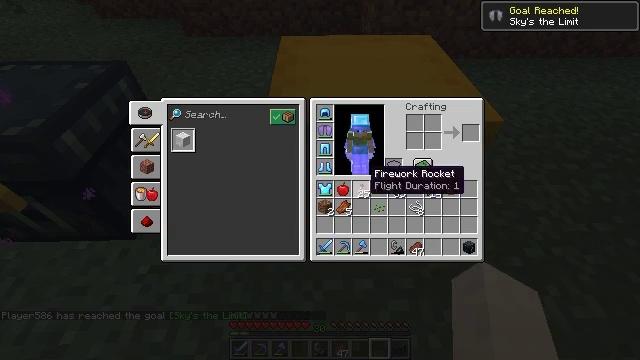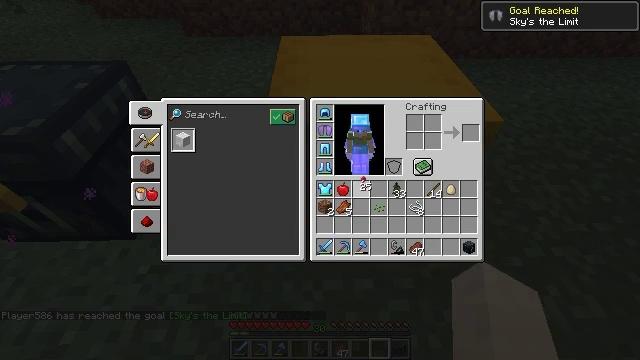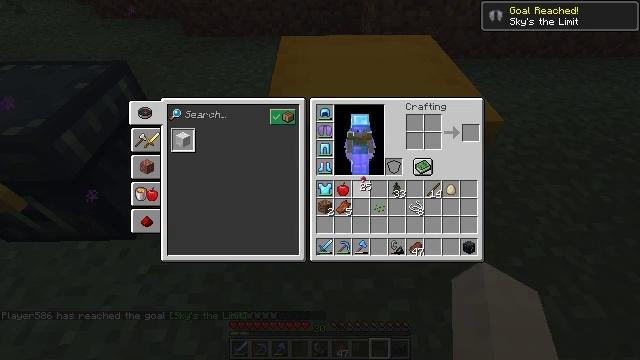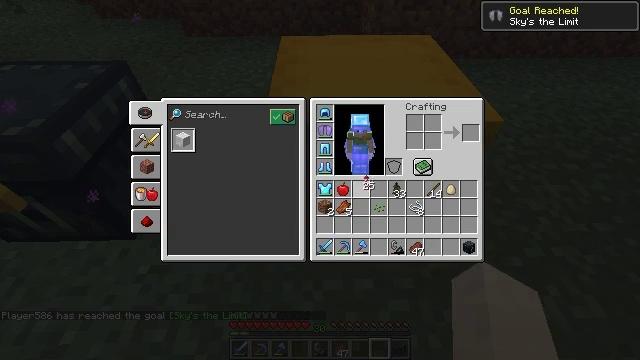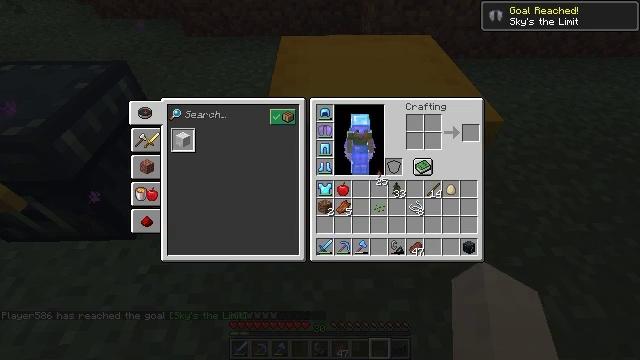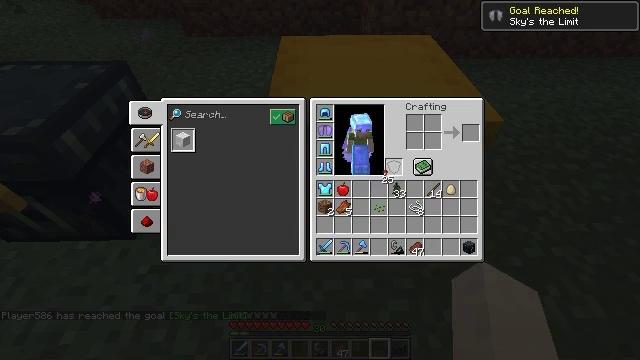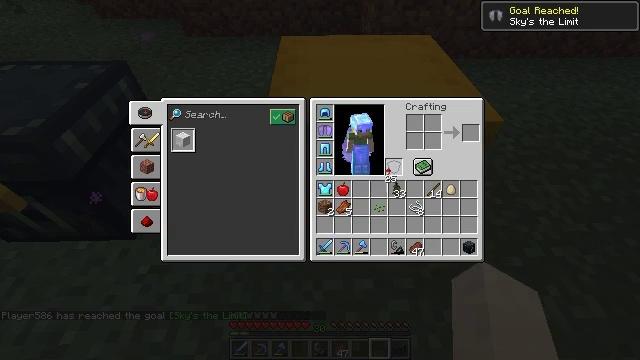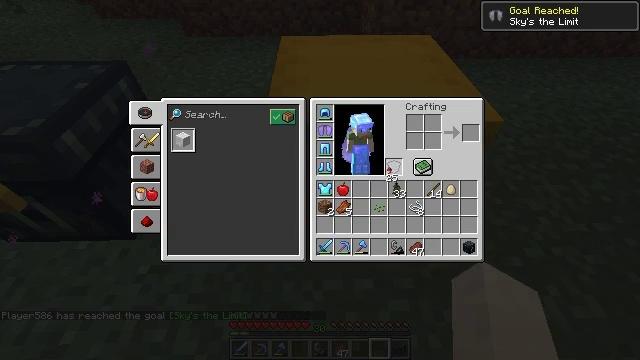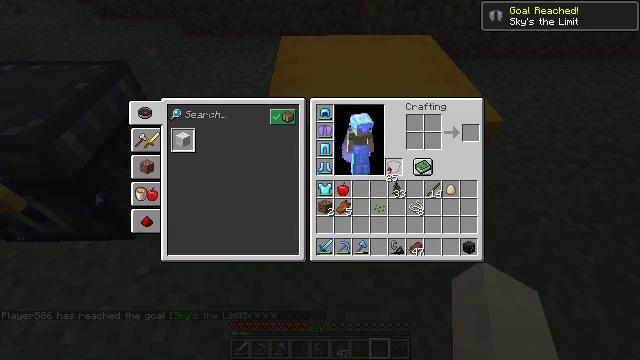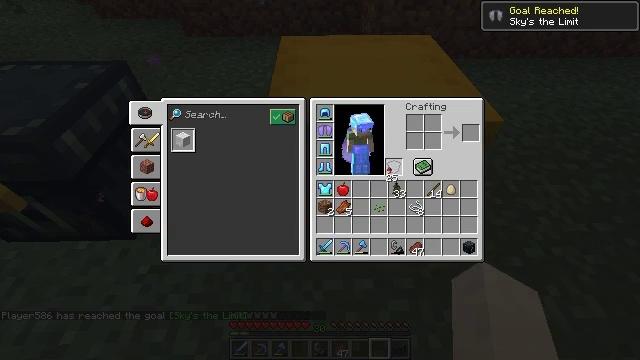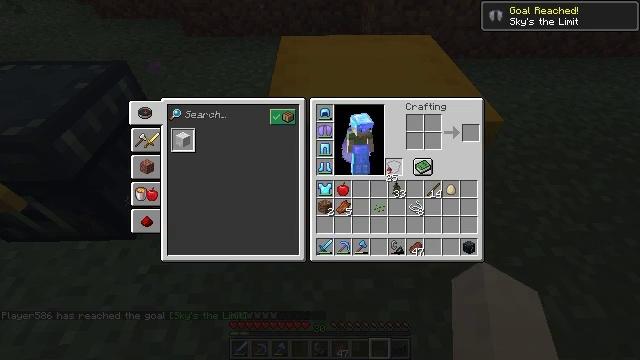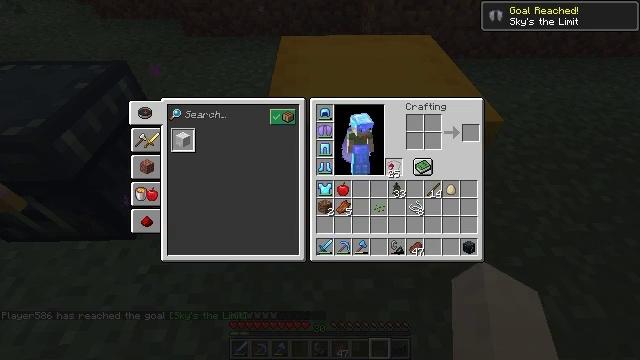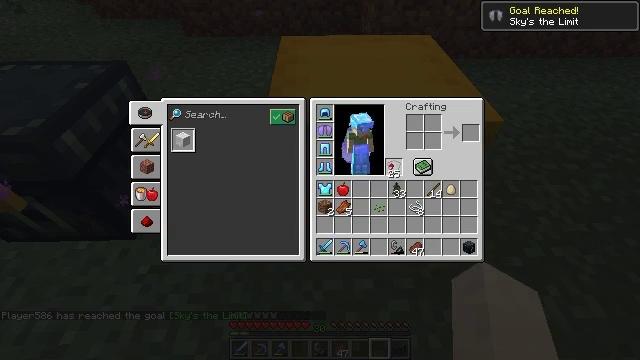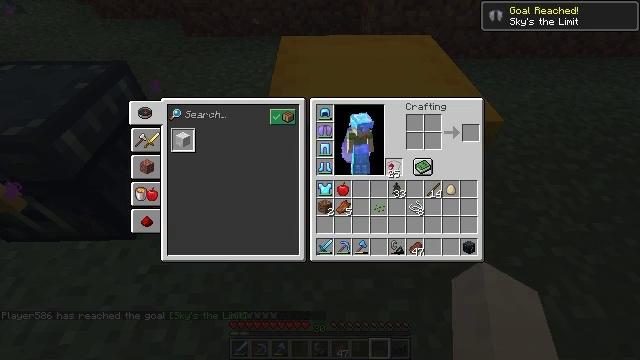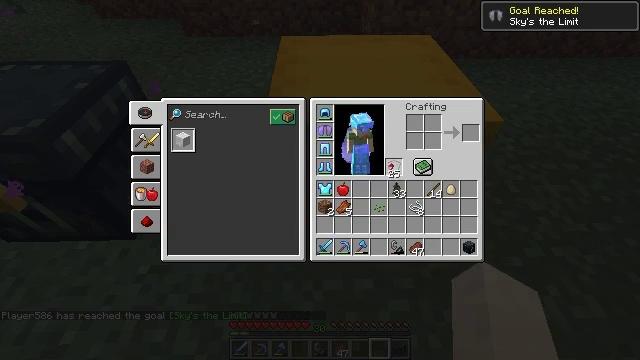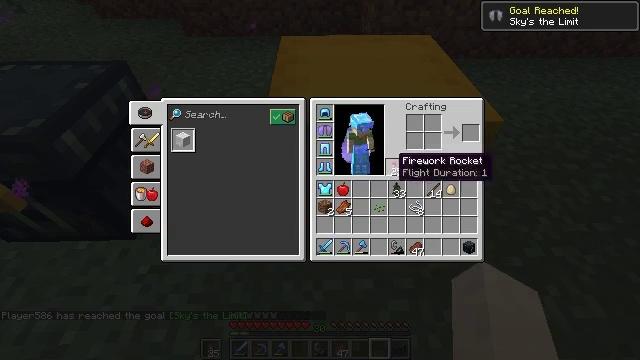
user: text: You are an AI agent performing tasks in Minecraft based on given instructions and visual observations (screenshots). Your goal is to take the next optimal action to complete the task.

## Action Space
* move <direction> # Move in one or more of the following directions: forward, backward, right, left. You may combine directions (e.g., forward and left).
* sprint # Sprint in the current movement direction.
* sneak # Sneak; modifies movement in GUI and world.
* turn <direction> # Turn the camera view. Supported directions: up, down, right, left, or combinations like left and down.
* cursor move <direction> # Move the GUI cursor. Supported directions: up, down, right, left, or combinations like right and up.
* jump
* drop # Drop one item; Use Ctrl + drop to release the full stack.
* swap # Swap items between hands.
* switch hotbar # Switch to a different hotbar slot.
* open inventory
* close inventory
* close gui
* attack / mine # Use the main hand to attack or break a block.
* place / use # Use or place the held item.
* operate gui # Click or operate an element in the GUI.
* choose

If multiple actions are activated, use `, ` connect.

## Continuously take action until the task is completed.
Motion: motion action
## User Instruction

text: Break the yellow shulker box to collect it.
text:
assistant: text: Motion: operate gui
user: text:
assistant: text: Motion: operate gui
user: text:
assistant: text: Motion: no_op
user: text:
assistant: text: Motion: cursor move right
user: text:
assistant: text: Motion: no_op
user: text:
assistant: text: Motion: no_op
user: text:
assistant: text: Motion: no_op
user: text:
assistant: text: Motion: no_op
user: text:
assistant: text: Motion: no_op
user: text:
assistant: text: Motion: no_op
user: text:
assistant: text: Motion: no_op
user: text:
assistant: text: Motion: operate gui
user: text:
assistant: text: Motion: operate gui
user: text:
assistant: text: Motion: operate gui
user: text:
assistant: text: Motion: no_op
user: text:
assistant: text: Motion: no_op
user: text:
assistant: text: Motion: no_op
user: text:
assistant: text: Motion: no_op
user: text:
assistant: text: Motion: no_op
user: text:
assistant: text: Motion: no_op
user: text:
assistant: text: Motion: turn up
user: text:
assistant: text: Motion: switch to hotbar 2
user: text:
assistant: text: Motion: attack / mine, switch to hotbar 2
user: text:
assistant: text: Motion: attack / mine
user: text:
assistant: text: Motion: attack / mine
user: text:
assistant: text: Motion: attack / mine
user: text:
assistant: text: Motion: attack / mine
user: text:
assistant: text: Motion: attack / mine
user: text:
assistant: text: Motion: attack / mine
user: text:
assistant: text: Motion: no_op